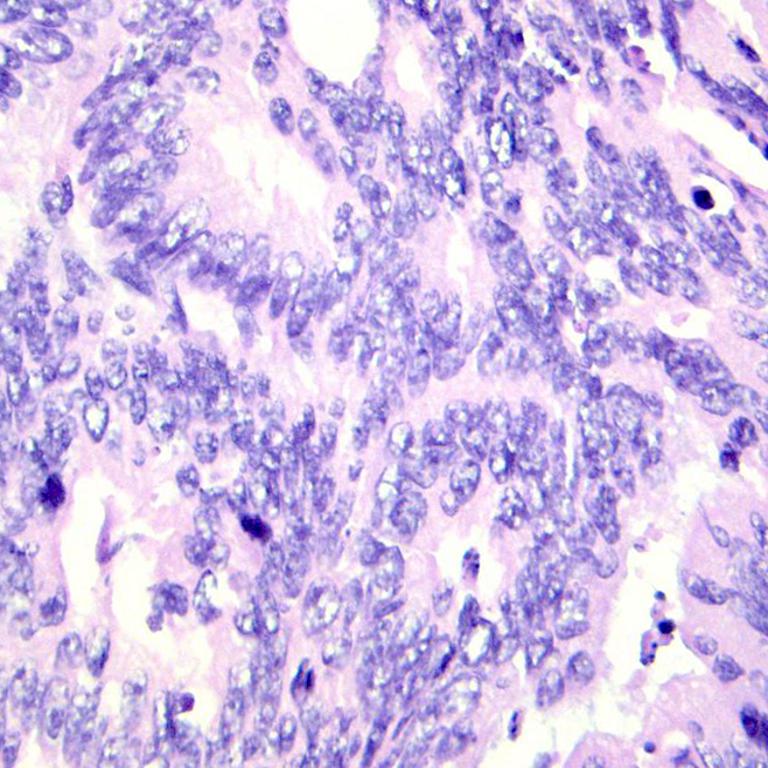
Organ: colon
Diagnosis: adenocarcinomas